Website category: movie
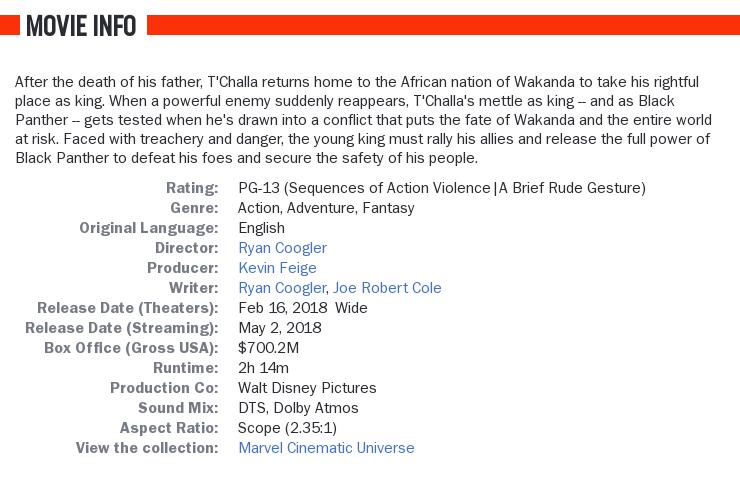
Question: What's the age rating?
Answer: PG-13 (Sequences of Action Violence|A Brief Rude Gesture)

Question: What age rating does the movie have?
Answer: PG-13 (Sequences of Action Violence|A Brief Rude Gesture)

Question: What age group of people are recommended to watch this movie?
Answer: PG-13 (Sequences of Action Violence|A Brief Rude Gesture)

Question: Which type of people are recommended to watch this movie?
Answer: PG-13 (Sequences of Action Violence|A Brief Rude Gesture)

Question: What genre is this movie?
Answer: action, adventure, fantasy

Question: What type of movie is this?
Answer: action, adventure, fantasy

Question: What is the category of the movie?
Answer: action, adventure, fantasy

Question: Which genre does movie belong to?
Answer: action, adventure, fantasy

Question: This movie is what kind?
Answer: action, adventure, fantasy

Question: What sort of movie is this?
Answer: action, adventure, fantasy

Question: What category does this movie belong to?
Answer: action, adventure, fantasy

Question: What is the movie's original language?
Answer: English

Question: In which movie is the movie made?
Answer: English

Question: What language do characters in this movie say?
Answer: English

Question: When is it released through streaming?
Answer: May 2, 2018

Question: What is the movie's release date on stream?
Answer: May 2, 2018

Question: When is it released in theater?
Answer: Feb 16, 2018 wide

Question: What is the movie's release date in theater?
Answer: Feb 16, 2018 wide

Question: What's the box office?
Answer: $700.2M

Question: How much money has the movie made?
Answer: $700.2M

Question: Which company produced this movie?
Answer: Walt Disney Pictures

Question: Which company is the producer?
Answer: Walt Disney Pictures

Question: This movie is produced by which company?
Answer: Walt Disney Pictures

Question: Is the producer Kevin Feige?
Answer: yes

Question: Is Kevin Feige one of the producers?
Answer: yes

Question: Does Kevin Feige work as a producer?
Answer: yes

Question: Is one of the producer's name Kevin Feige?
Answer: yes

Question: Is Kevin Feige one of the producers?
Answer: yes

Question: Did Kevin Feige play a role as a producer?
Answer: yes

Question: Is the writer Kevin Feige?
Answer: no

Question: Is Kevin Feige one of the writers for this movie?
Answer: no

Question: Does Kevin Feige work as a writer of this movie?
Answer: no

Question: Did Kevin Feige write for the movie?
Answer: no

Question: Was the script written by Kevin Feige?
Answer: no

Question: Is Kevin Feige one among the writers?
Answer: no

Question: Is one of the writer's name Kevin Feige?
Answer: no

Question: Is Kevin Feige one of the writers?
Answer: no

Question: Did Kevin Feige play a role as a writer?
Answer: no

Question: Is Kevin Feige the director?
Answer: no

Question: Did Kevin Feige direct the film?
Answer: no

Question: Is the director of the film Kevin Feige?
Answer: no

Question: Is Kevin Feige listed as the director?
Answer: no

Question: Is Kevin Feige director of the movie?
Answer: no

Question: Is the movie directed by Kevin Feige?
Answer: no

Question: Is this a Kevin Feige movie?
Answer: no

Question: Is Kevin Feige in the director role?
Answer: no

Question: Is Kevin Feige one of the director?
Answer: no

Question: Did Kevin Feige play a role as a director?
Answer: no

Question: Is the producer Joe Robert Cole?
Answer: no

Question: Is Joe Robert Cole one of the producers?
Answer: no

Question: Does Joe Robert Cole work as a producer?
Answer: no

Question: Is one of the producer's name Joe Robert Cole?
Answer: no

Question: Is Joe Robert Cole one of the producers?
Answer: no

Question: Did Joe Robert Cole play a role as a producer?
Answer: no

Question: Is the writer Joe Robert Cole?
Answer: yes

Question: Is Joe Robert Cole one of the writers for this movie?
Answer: yes

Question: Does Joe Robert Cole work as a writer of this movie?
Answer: yes

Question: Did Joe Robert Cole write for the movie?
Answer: yes

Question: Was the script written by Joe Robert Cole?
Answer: yes

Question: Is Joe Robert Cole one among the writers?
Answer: yes

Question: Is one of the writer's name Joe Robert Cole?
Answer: yes

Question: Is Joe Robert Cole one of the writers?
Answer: yes

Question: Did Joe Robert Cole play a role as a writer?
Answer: yes

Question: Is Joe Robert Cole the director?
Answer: no